Field crop: tomato
Growth stage: 1
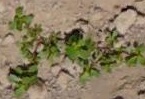
Species: portulaca